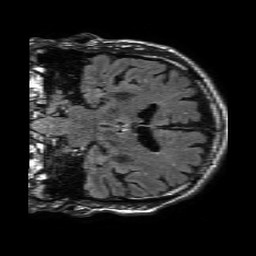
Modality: FLAIR
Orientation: coronal
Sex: male
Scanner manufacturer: philips
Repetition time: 11 s
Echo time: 0.125 s